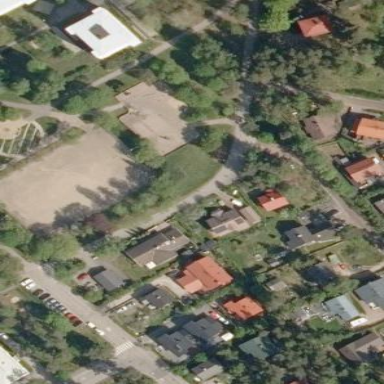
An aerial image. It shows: Pitch with fine gravel surface for leisure land.